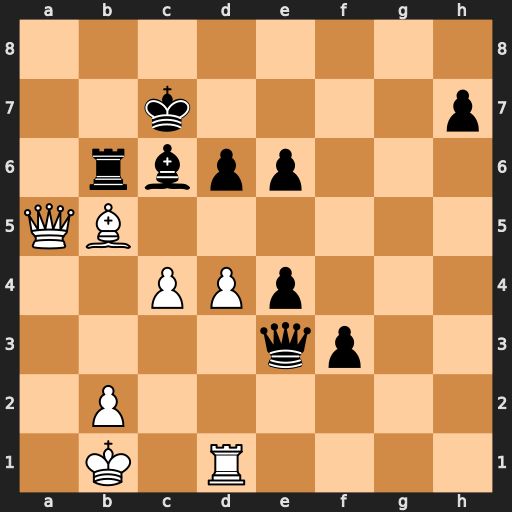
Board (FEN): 8/2k4p/1rbpp3/QB6/2PPp3/4qp2/1P6/1K1R4
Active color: w
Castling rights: -
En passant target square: -
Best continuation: c5 dxc5 dxc5 Qxc5 Qa7+ Bb7 Rd7+ Kc8 Rxb7 Qg1+ Ka2